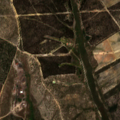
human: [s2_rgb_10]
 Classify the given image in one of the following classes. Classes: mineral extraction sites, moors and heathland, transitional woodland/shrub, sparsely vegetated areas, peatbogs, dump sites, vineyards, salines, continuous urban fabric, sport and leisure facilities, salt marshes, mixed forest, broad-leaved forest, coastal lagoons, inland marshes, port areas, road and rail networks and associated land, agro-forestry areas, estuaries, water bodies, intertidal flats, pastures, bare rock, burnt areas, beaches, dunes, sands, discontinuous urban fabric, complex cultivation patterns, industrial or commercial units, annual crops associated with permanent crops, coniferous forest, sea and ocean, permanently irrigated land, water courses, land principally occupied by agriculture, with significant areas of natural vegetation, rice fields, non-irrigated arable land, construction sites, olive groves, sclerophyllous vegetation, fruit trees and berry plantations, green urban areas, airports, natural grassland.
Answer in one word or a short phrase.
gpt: olive groves, broad-leaved forest, transitional woodland/shrub